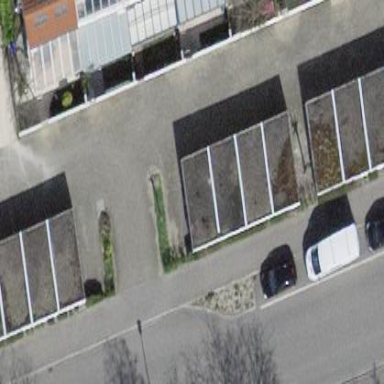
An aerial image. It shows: Group of garages.